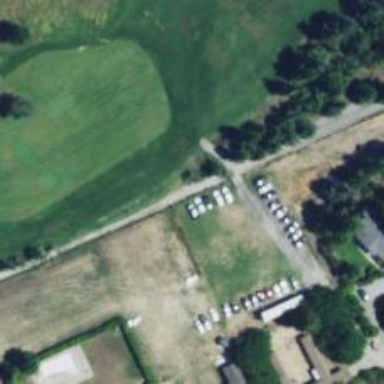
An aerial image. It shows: Path for golf carts.